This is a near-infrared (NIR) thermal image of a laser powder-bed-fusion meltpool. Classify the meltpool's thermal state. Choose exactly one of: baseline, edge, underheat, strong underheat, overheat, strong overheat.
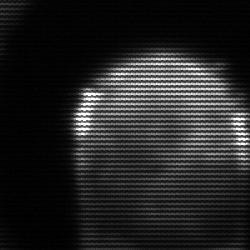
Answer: edge